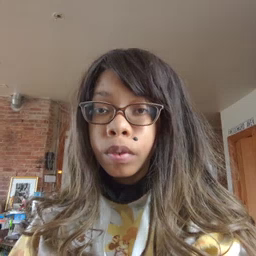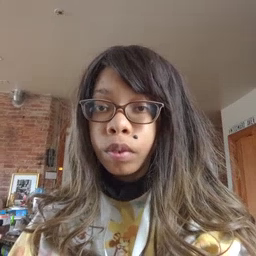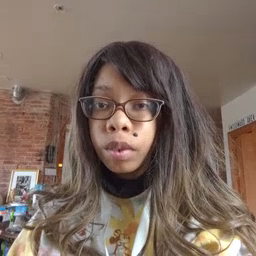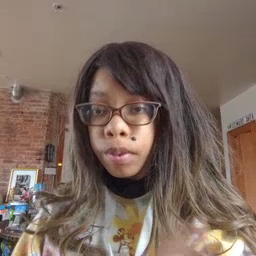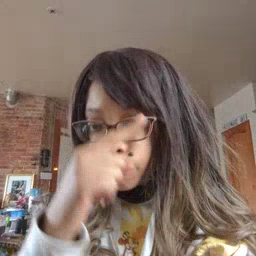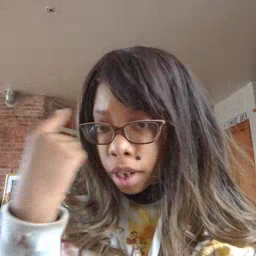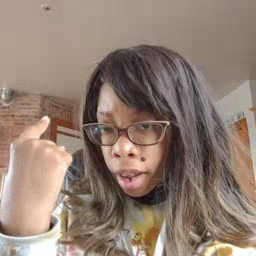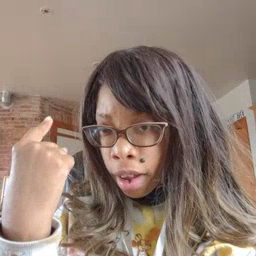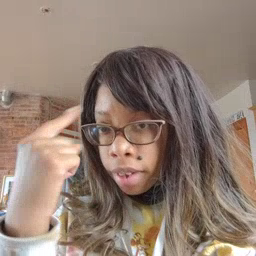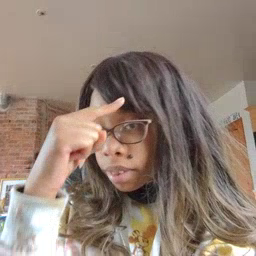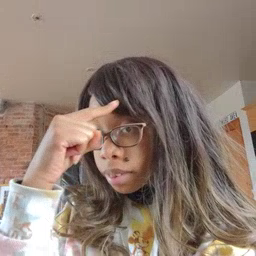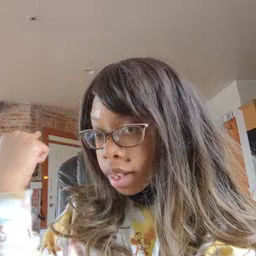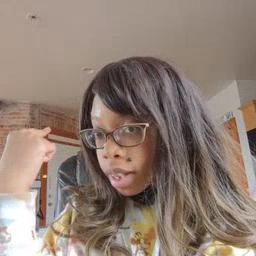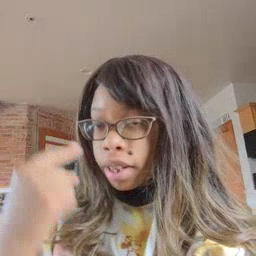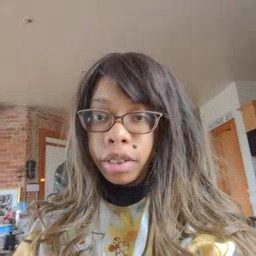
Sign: black